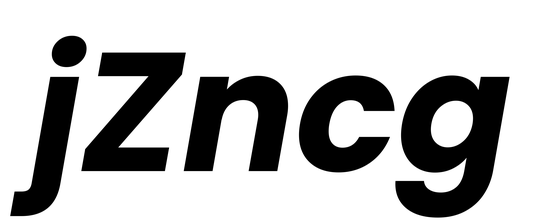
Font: Poppins-BoldItalic